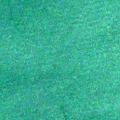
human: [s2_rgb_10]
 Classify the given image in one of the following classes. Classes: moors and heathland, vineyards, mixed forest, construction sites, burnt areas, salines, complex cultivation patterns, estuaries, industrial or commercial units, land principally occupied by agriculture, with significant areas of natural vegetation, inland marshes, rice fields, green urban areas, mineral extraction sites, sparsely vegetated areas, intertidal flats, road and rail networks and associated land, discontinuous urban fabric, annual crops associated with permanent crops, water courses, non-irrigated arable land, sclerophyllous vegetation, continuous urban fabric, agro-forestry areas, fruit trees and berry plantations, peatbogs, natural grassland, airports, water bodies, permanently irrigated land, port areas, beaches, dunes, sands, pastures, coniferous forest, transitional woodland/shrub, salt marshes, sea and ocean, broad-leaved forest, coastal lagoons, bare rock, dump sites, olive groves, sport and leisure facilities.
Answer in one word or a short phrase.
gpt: sea and ocean